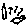
Label: bird